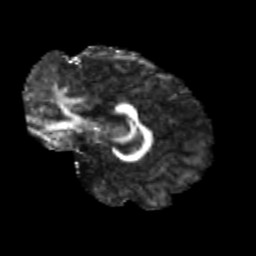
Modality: FA
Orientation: sagittal
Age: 21
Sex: male
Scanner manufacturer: siemens
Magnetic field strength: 3 T
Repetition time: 3.5 s
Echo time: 0.113 s